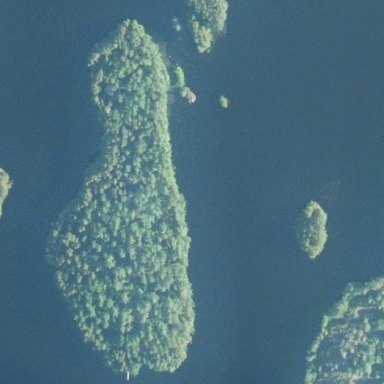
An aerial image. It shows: Image showing island.